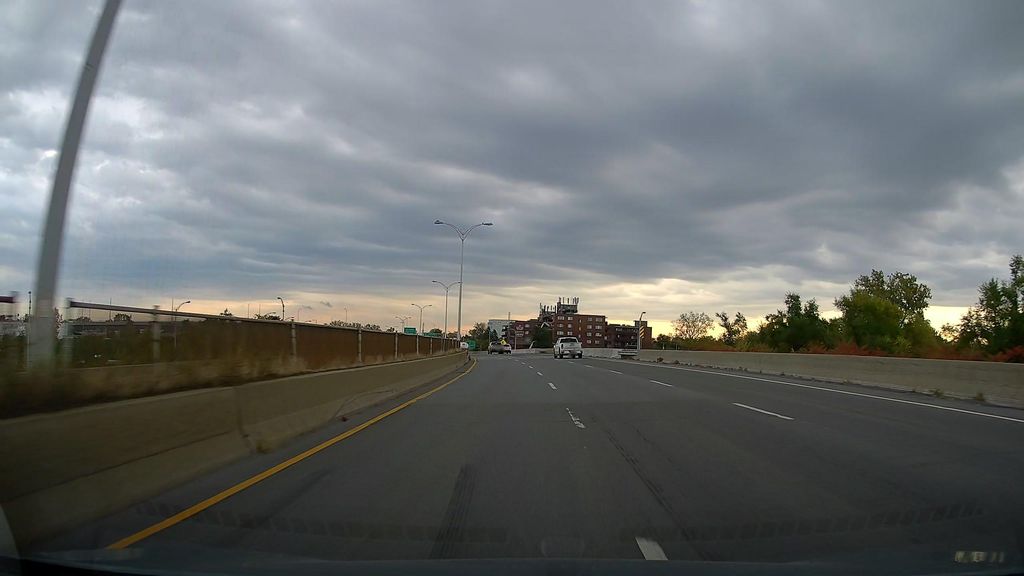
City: montreal